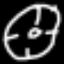
Label: clock